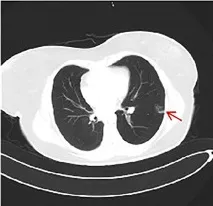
Chest computerized tomography (CT). (D-F) Chest CT image 2 months after the first thoracic surgery. (F) The mGGN in the posterior segment of the left lower lobe was enlarged at 10 mm x 17 mm and suspected as nodular consolidation (red arrow).
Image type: radiology (ct)